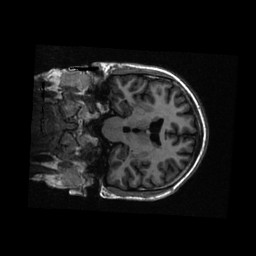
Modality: T1w
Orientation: coronal